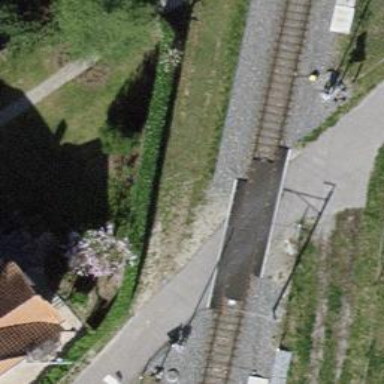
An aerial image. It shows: Railway level crossing.